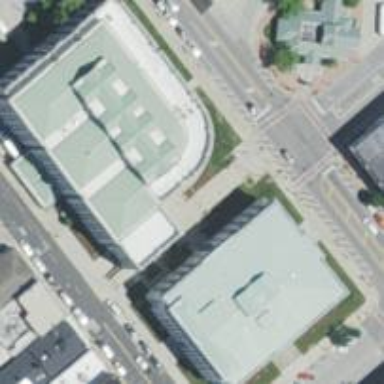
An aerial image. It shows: Public courthouse building.